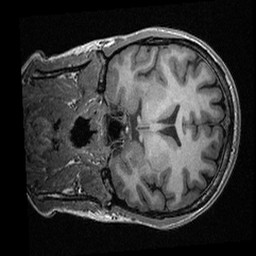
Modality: T1w
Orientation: coronal
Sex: female
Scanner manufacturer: ge
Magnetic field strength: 3 T
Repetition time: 0.0064 s
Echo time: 0.00281 s